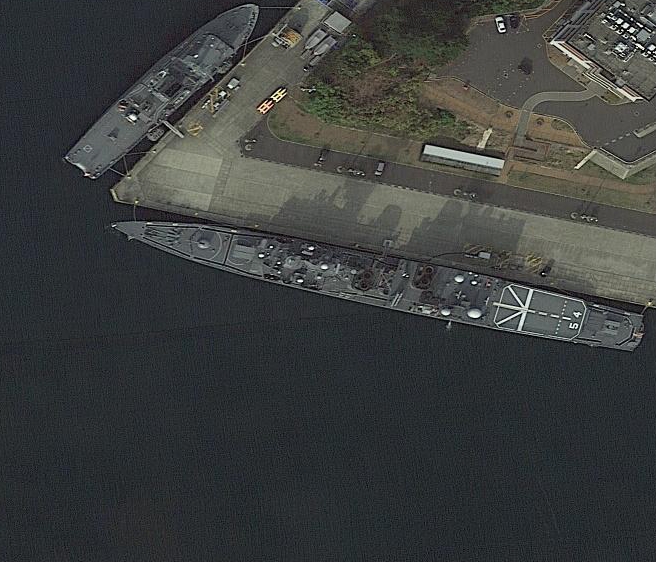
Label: Asagiri-class_destroyer